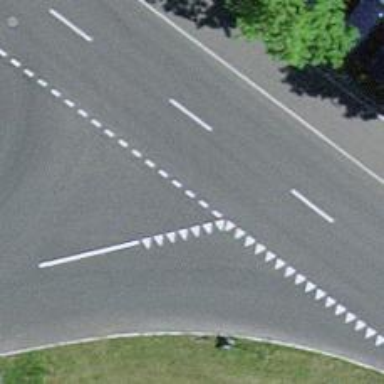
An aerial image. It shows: Road with "give way" sign.